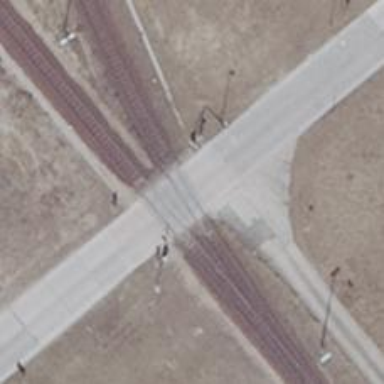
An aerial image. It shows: Level crossing along the railway.